Question: Is it possible to add elements outside of the DirectedGraph's function? I have tried using graph.addCell() as in the documentation, but the chart only shows elements from the DirectedGraph plugin.
I'm trying to accomplish a DirectedGraph where perhaps one or two elements have 'extra parents' linked outside of the normal hierarchy.
I'm using the source code as shown <URL>

Any advice/guidance would be great. Thanks!
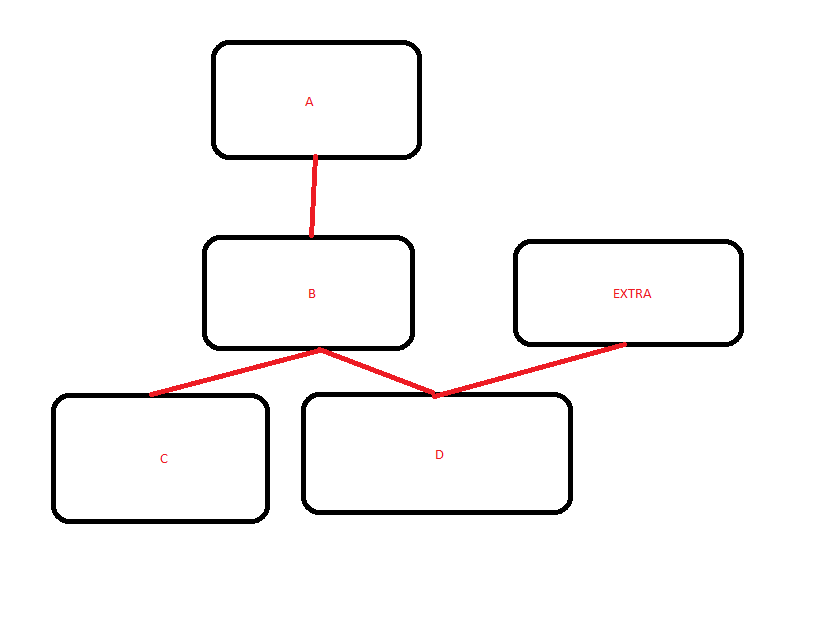
Answer: Accomplished by simply including the outlying elements. To achieve the layout in the image posted, use:
'''
<div id="adjacency-list">{
"A":["B"],
"B":["C","D"],
"C":[],
"D":[],
"EXTRA":["D"]
}</div>
'''
This is not included in the documentation. As far as I can tell, works pretty well for any number of parent/children combinations.